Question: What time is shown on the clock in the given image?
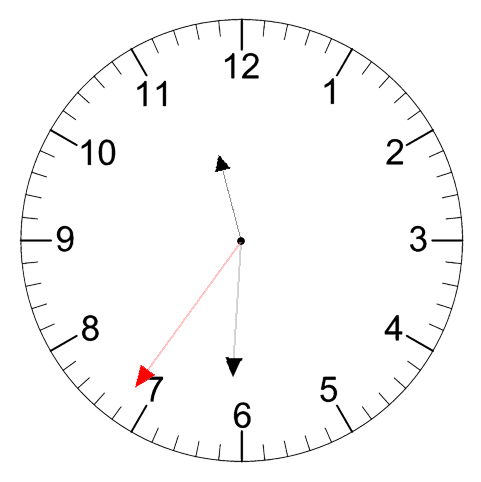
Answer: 11:30:36